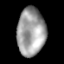
Tissue: lung
Cell type: Epithelial cells
Senescence score: 0.2141
Nuclear area (px): 1319
Mean DAPI intensity: 158.052